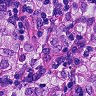
Metastatic tissue present: yes